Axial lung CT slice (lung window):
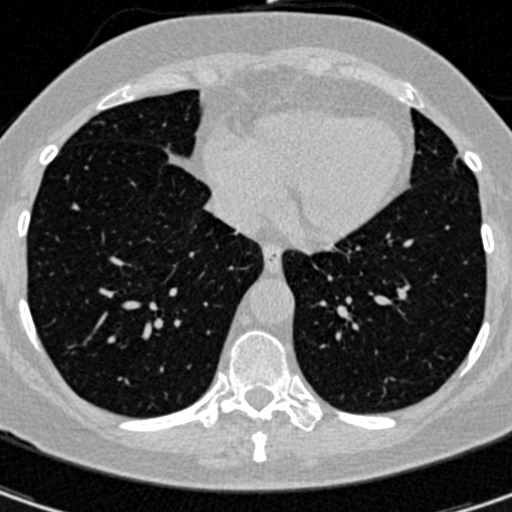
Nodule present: no